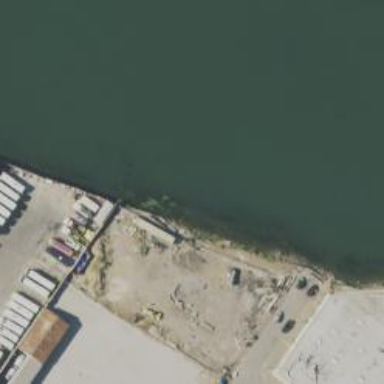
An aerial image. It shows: Man-made pier.